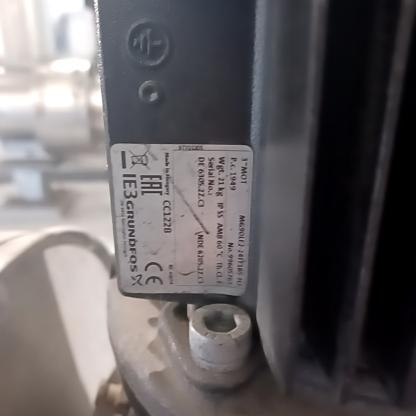
Klasa: tabliczka-znamionowa